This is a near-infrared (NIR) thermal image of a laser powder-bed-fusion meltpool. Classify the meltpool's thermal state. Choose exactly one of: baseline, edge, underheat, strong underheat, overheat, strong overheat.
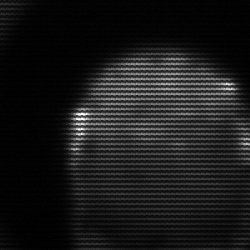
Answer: edge